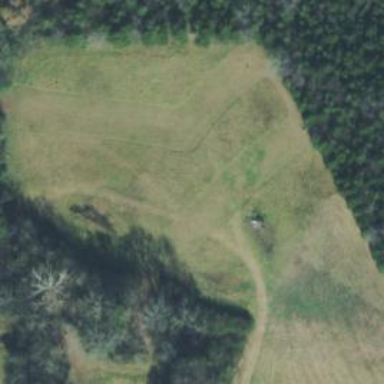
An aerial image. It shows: Disc golf hole.